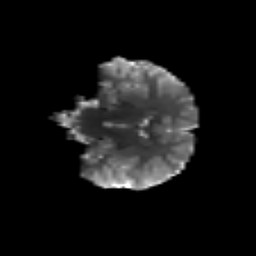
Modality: T2w
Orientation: coronal
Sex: male
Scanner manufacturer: siemens
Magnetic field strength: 3 T
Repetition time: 5 s
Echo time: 0.071 s